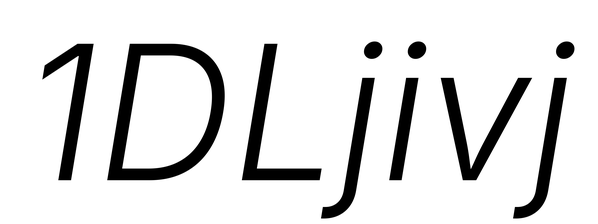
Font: Inter-Italic_Light_Italic